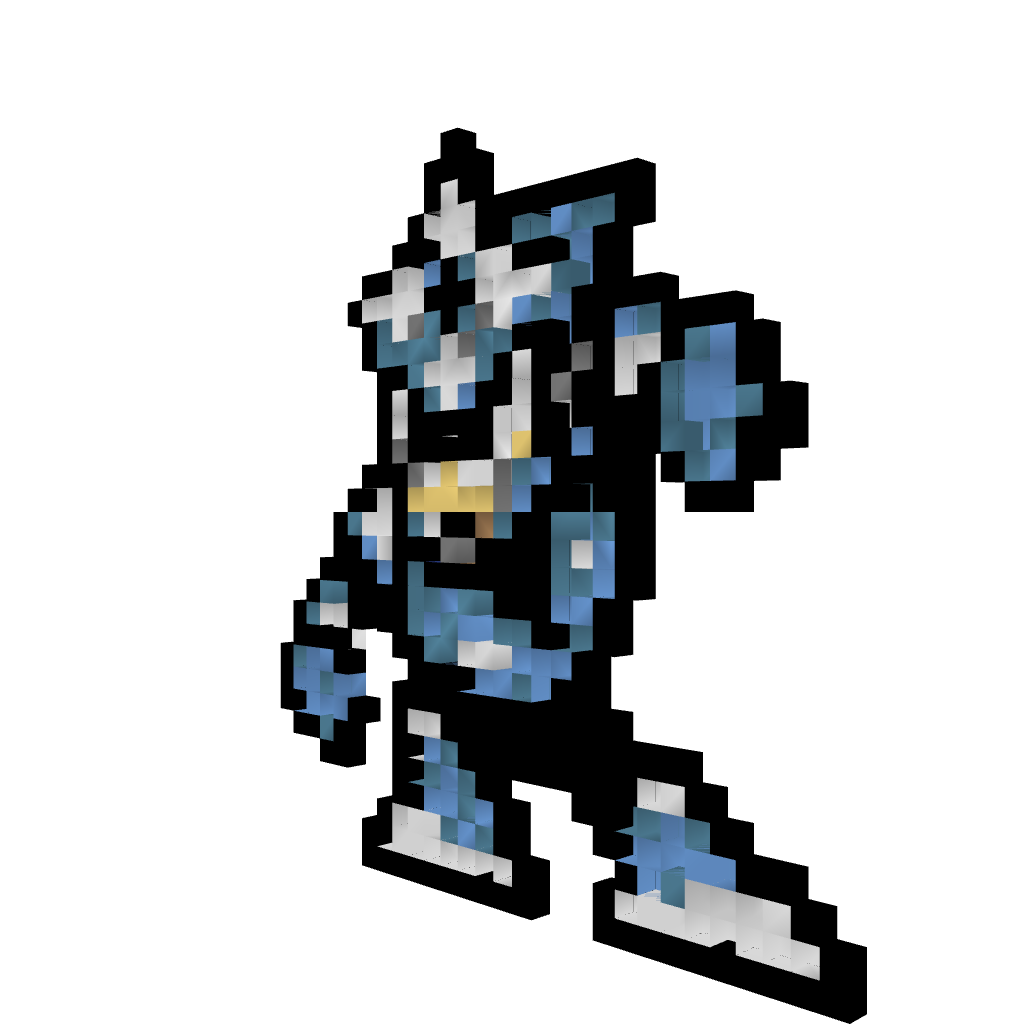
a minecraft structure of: Shadow Man high quality